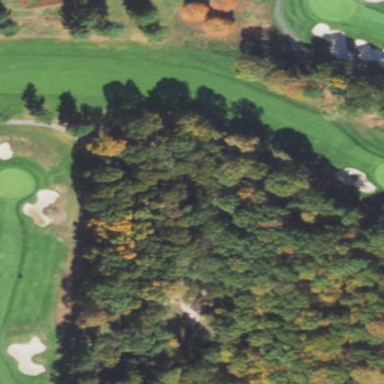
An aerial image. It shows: Green golf area with grass land use.